Question: I have a Measure View, and it has an associated Measure Model, which has two collections, RepresentationsCollection and BeatsCollection. The Measure View has nested child Representation views, each with their own representation model, and all representation models share the same attribute of a reference to the Measure View's BeatsCollection.
I know that if you are listening to a 'change' event, the collection won't respond when something is added. You are supposed to use bind. The docs aren't the best. So if the child Representation View looks like this:

'''
representation.View = Backbone.View.extend({
initialize: function(options) {
// this.beatsCollection is a reference to the Parent Measure View attribute beatsCollection which is a collection
this.model.listenTo(this, 'change:beatsCollection', this.render);
this.model.on('change:beatsCollection', this.render, this);
this.bind.listenTo(this, 'change:beatsCollection', this.render);
},
'''
and here is the model:
'''
representation.Model = Backbone.Model.extend({
initialize: function(options) {
console.log(options);
this.idAttribute = options.idAttribute;
this.type = options.type;
this.beatsCollection = options.beatsCollection;
}
'''
How do I listen for the attribute on this views associated model, which has an attribute, that is linked to a collection on another model?
Here is a <URL>
First click 'add a representation'.
Second, click 'add a beat' and notice that the number of beats don't update.
Third, if you click 'add a representation' again, it will add another one with the correct number of beats.
In the Representation.js View, how do we get the Representation Views to re-render, when ANY of the sibling views click 'add a beat'
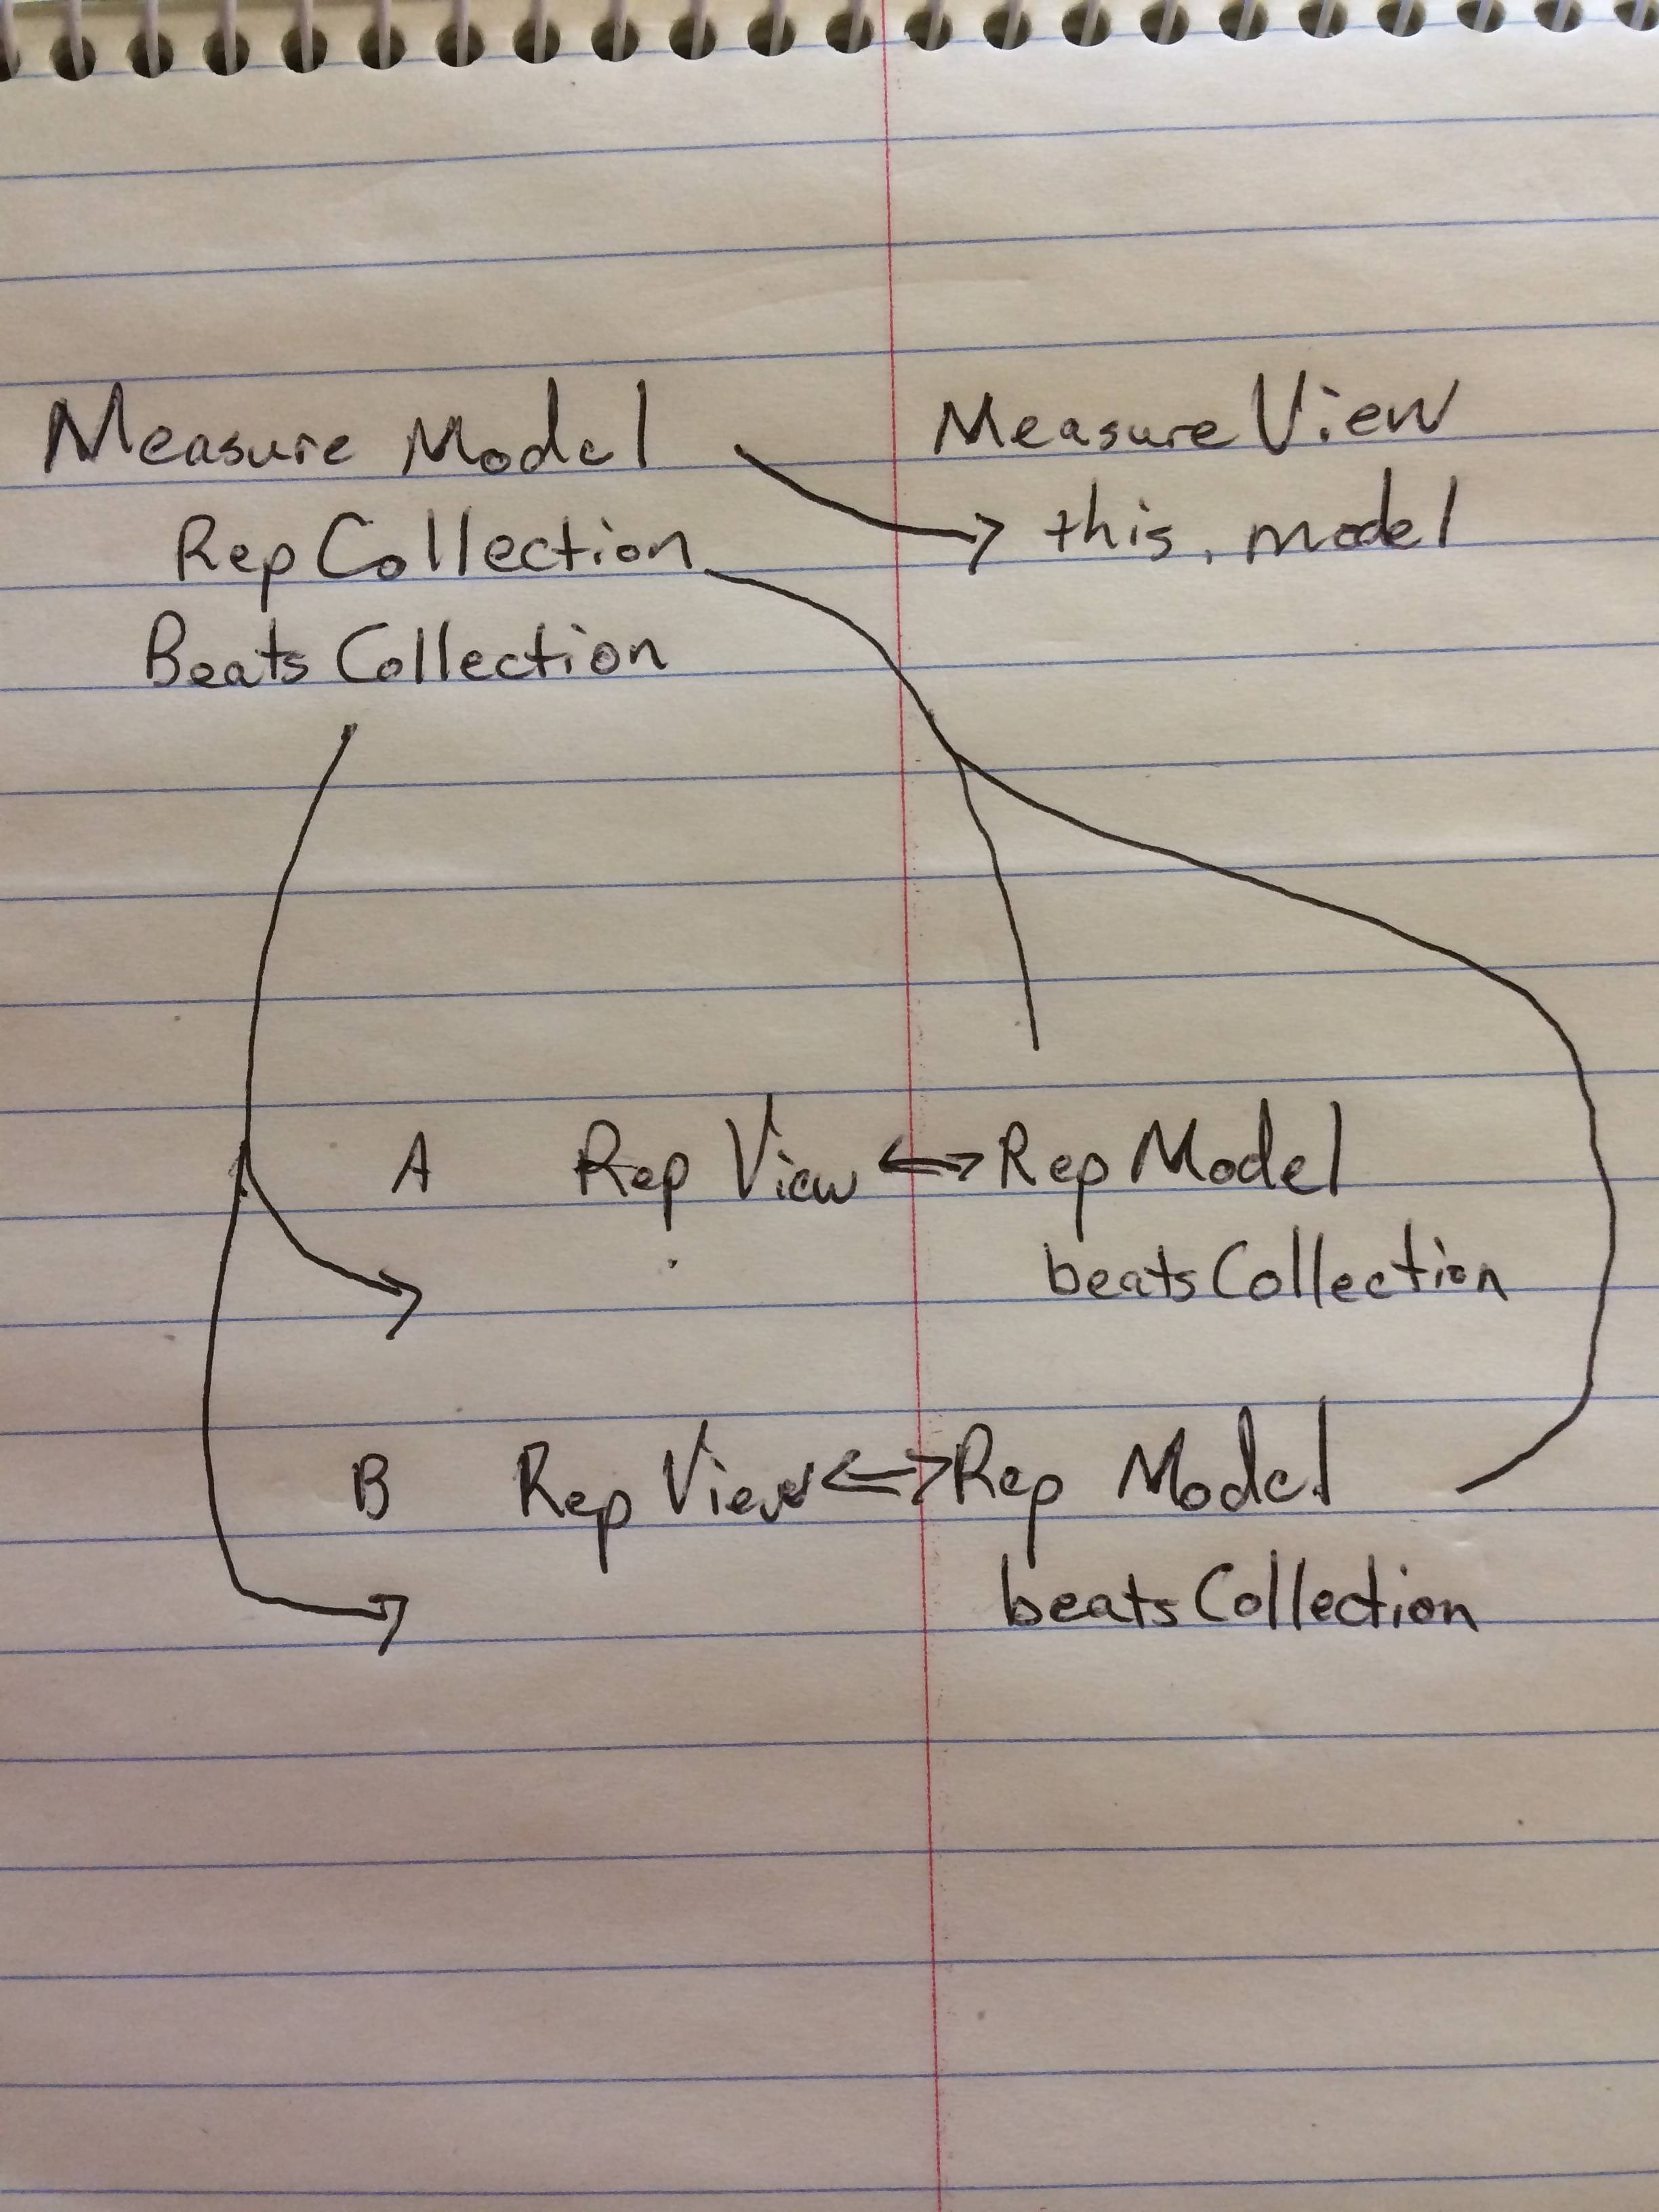
Answer: updated Plnkr: <URL>
trick was here in representation.View replacing
'''
initialize: function(options) {
if(options.model){this.model=options.model;}
this.model.listenTo(this, 'change:beatsCollection', this.render);
this.model.on('change:beatsCollection', this.render, this);
this.model.on('change:beatsCollection', this.render, this);
//this.model.on('destroy', this.remove, this);
},
'''
with
'''
initialize: function(options) {
if(options.model){this.model=options.model;}
this.listenTo(this.model.beatsCollection, 'add remove reset', this.render);
},
'''